Field crop: maize
Growth stage: 2
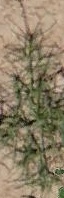
Species: salsola